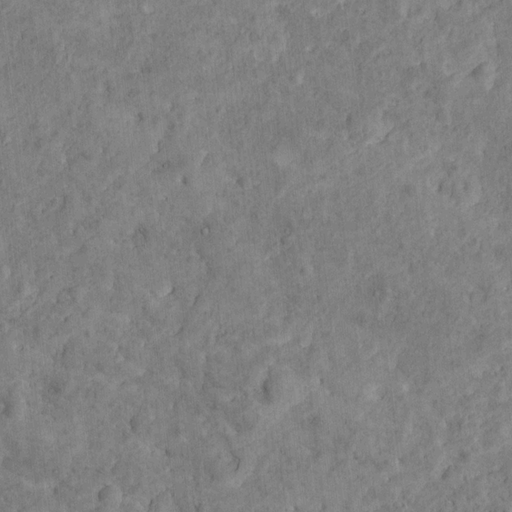
Classes present: Background